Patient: sex F, age 38
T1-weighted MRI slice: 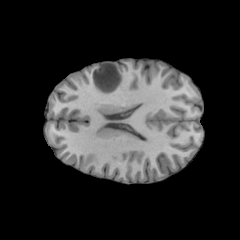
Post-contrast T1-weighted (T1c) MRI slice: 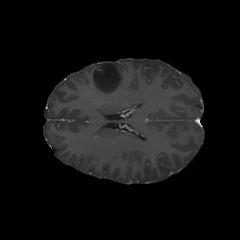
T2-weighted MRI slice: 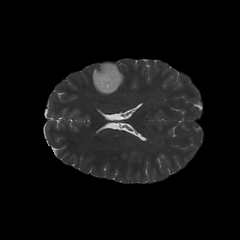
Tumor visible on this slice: yes
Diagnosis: Astrocytoma, IDH-mutant
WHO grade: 2